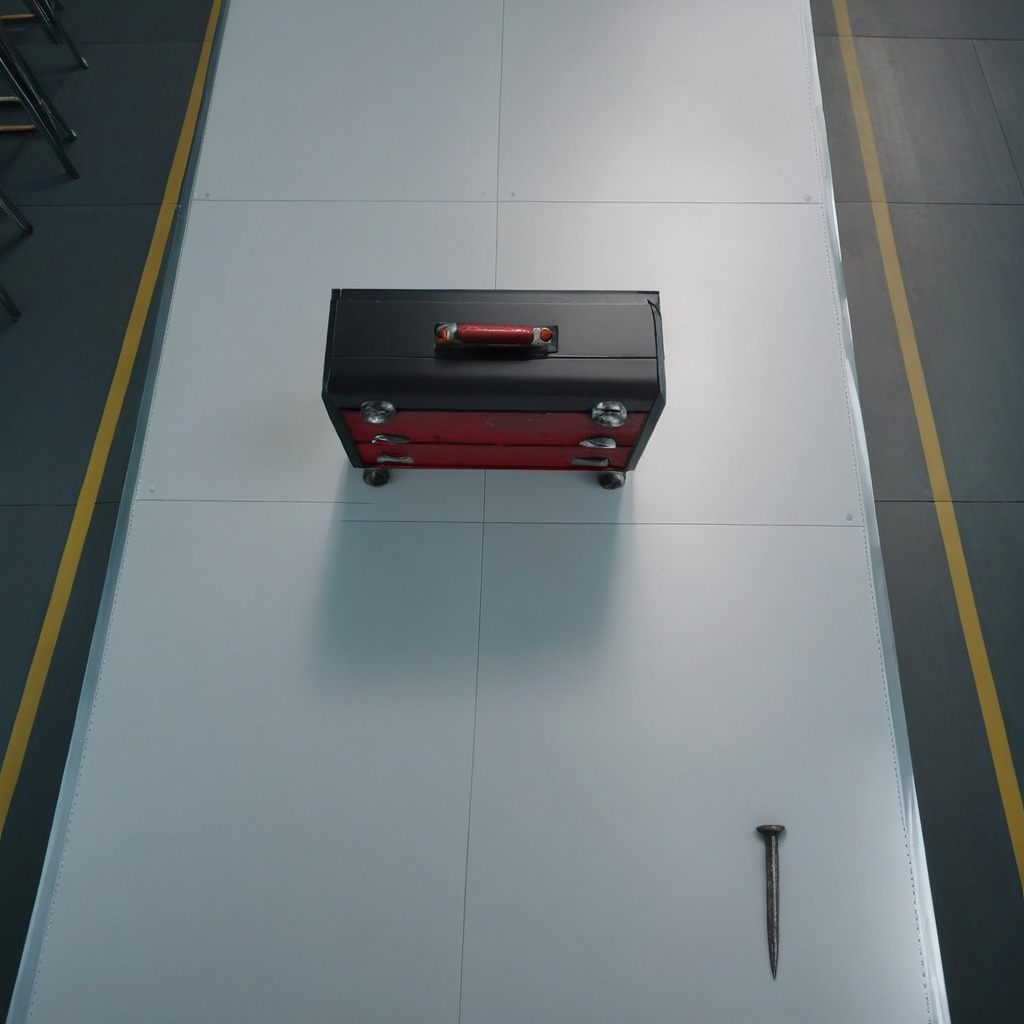
An iron nail is lying on the toolbox surface.